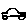
Label: car